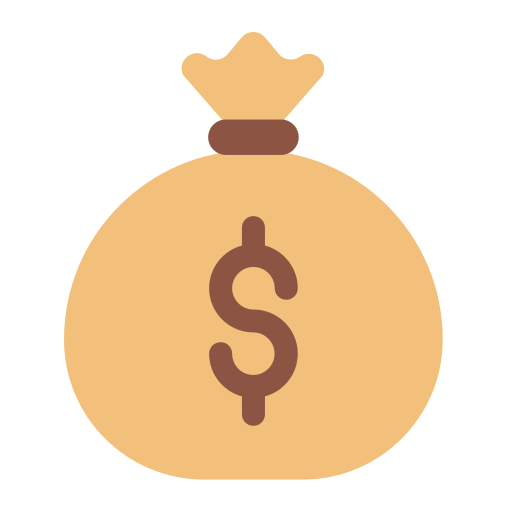
money bag flat